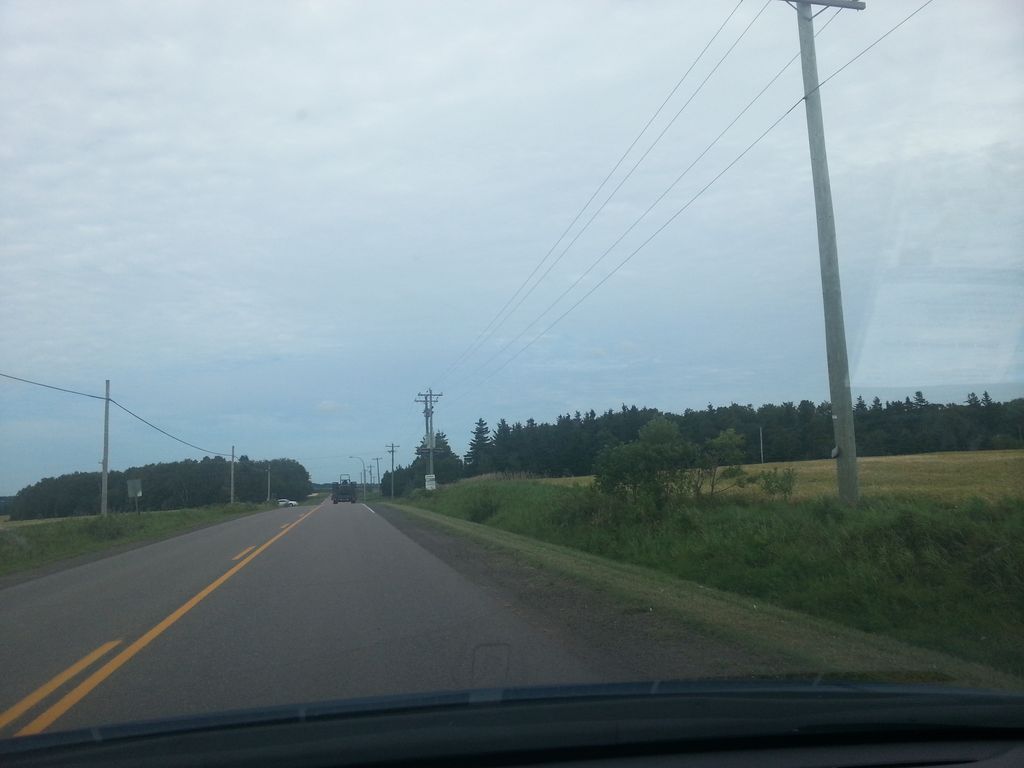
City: charlottetown